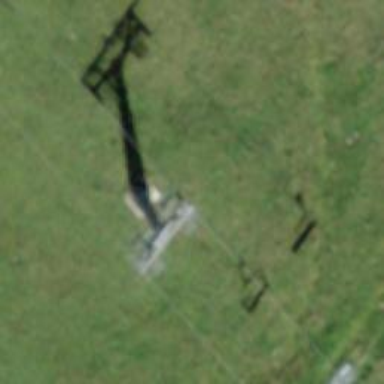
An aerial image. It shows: Pylon used for aerialway.